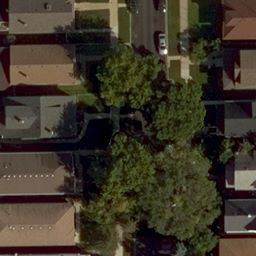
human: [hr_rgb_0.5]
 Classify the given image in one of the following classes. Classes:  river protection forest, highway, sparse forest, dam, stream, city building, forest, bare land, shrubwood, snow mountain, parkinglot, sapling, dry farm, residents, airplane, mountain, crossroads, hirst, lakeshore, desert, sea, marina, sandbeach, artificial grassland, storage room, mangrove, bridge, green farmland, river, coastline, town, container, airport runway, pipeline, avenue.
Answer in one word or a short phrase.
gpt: residents